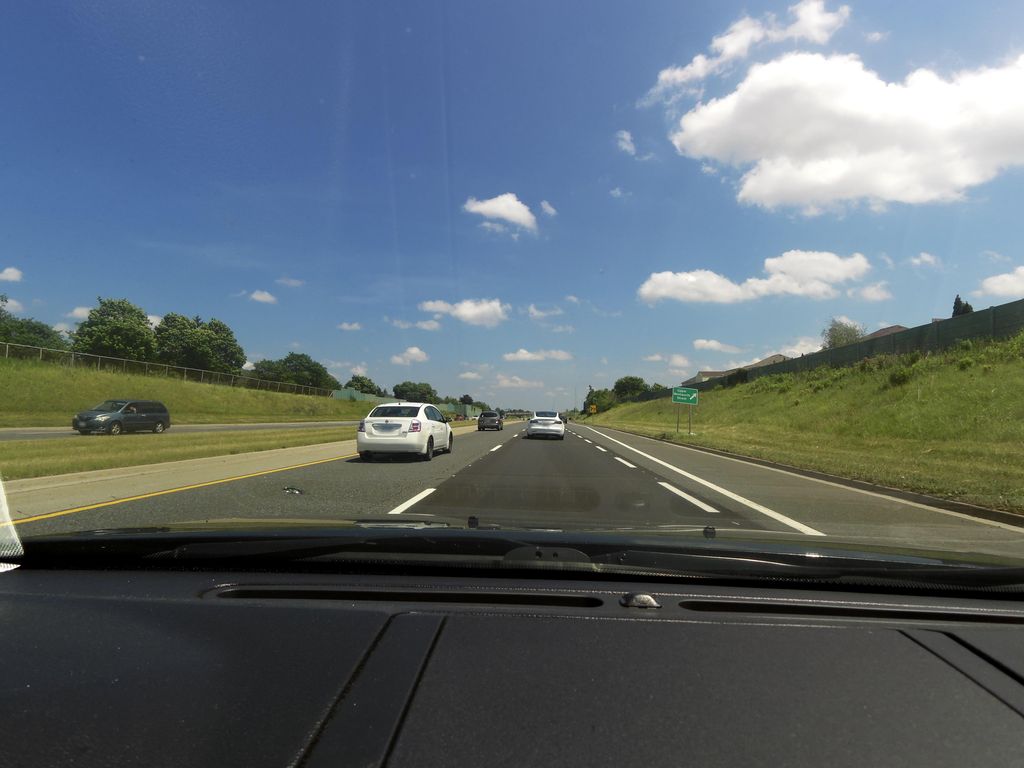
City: hamilton